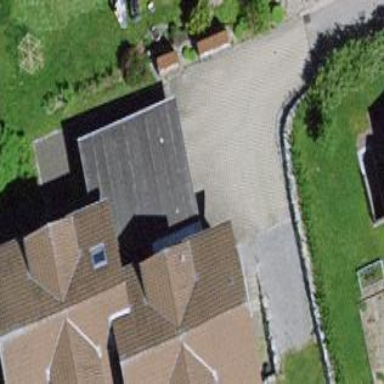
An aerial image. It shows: View of roof of building.